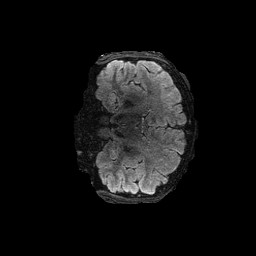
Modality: FLAIR
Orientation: coronal
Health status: ill
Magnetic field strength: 3 T